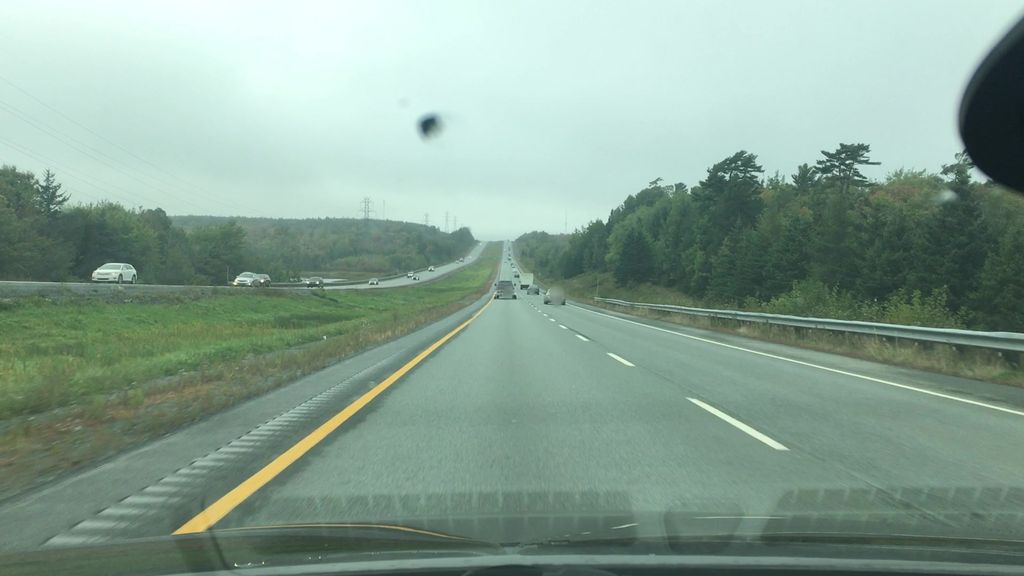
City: halifax